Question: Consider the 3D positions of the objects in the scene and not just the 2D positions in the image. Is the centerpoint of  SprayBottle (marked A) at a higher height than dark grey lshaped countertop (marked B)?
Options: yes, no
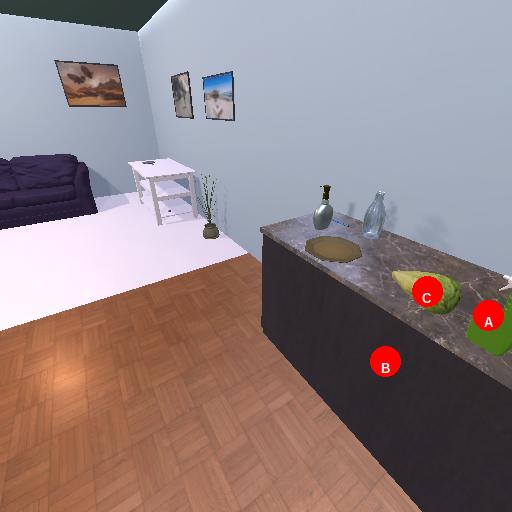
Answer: yes